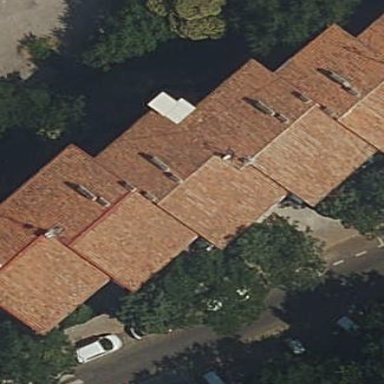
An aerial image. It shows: Apartments building with gabled roof oriented along.